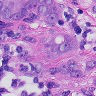
Metastatic tissue present: yes